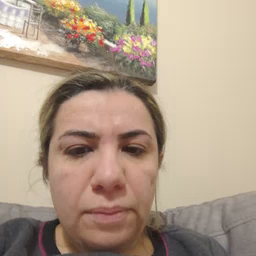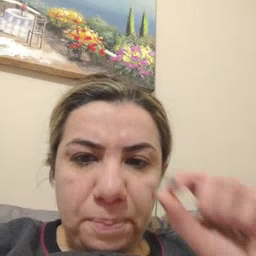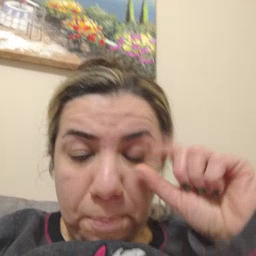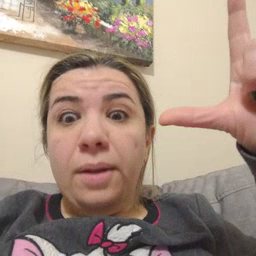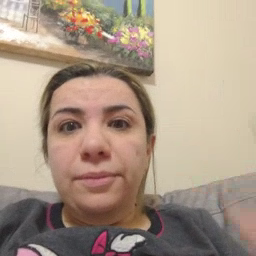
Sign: awake